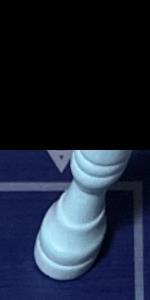
Label: Rook_White